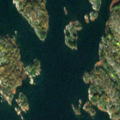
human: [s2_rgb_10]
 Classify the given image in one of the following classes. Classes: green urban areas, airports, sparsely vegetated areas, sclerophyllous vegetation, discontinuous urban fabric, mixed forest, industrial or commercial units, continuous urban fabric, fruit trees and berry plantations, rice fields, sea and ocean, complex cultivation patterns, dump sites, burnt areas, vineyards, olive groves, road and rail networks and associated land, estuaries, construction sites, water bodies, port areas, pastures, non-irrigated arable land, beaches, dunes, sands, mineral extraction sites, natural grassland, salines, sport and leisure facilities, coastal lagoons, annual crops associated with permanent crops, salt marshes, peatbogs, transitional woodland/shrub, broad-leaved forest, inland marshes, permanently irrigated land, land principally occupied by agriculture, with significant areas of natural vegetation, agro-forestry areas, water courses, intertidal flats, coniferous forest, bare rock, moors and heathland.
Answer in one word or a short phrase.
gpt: broad-leaved forest, bare rock, sea and ocean